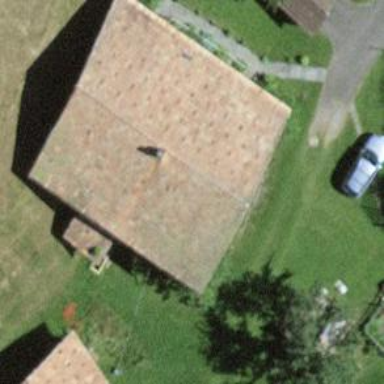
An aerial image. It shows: Residential building with gabled roof made of roof tiles.